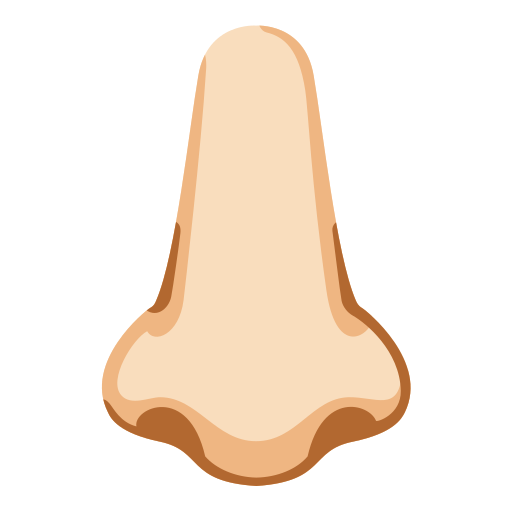
Emoji: 👃🏻